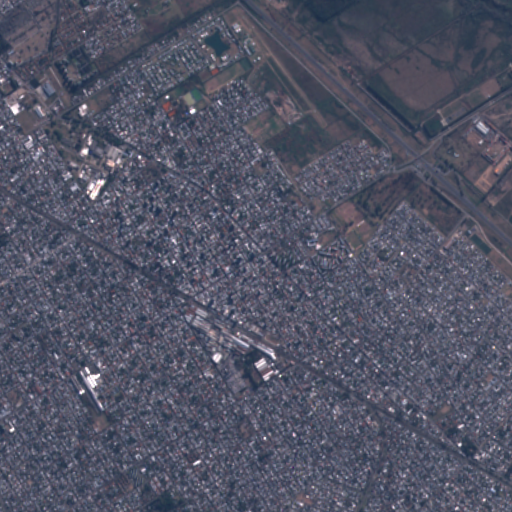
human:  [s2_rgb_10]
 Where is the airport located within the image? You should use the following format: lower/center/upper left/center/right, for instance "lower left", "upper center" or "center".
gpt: The airport is located in the upper center of the image.
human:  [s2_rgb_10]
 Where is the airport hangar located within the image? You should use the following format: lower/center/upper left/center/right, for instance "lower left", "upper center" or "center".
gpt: The airport hangar is located in the upper center of the image.
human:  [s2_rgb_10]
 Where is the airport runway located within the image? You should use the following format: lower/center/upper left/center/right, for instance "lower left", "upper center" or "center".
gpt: The airport runway is located in the upper center of the image.
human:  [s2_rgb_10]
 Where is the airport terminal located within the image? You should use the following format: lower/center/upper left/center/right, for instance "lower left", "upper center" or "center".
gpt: The airport terminal is located in the upper center of the image.
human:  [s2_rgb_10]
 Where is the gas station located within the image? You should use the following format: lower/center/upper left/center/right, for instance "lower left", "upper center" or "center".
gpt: The gas station is located in the lower left of the image.
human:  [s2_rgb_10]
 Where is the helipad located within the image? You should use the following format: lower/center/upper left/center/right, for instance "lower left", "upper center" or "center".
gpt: The helipad is located in the upper right of the image.
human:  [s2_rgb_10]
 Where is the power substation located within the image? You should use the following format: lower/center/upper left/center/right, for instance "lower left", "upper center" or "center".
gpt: The power substation is located in the lower center of the image.
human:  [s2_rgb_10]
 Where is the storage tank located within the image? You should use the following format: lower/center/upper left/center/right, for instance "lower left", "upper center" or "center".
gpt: The storage tank is located in the upper left of the image.
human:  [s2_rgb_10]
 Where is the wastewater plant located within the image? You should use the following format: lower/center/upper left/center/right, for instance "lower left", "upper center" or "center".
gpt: The wastewater plant is located in the upper right of the image.
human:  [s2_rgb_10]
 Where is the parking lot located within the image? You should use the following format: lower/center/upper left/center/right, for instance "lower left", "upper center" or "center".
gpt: There is no parking lot in the image.